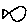
Label: fish